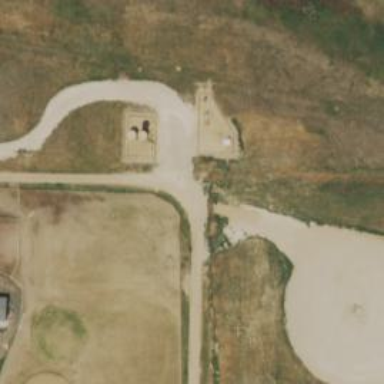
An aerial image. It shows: Storage tank with man-made structure.